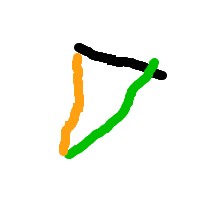
Shape: triangle